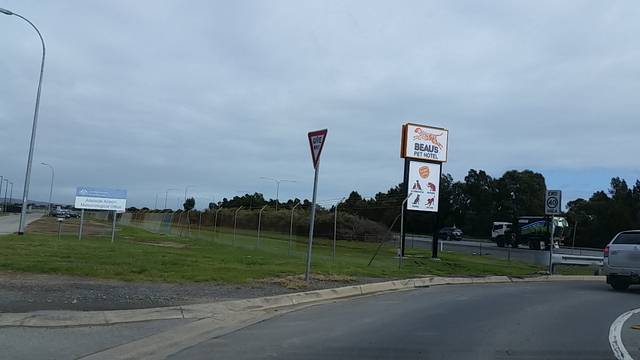
Region: Australia
Coordinates: -34.95, 138.519